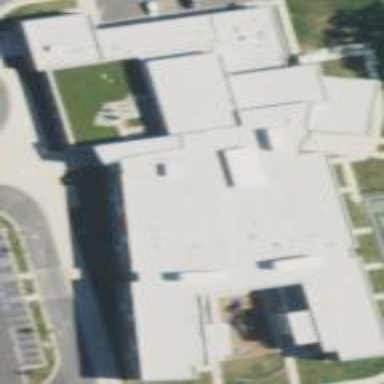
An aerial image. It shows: School building.